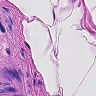
Metastatic tissue present: no